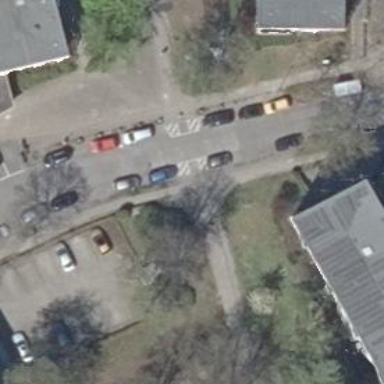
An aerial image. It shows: Traffic calming hump on the road.